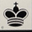
Piece: bK